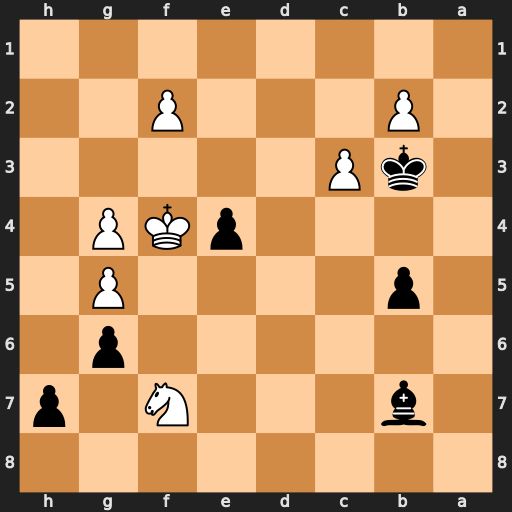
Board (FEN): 8/1b3N1p/6p1/1p4P1/4pKP1/1kP5/1P3P2/8
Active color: b
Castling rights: -
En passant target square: -
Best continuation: Kxb2 Nd6 Bc6